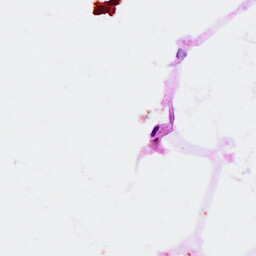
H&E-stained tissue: Breast